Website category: auto
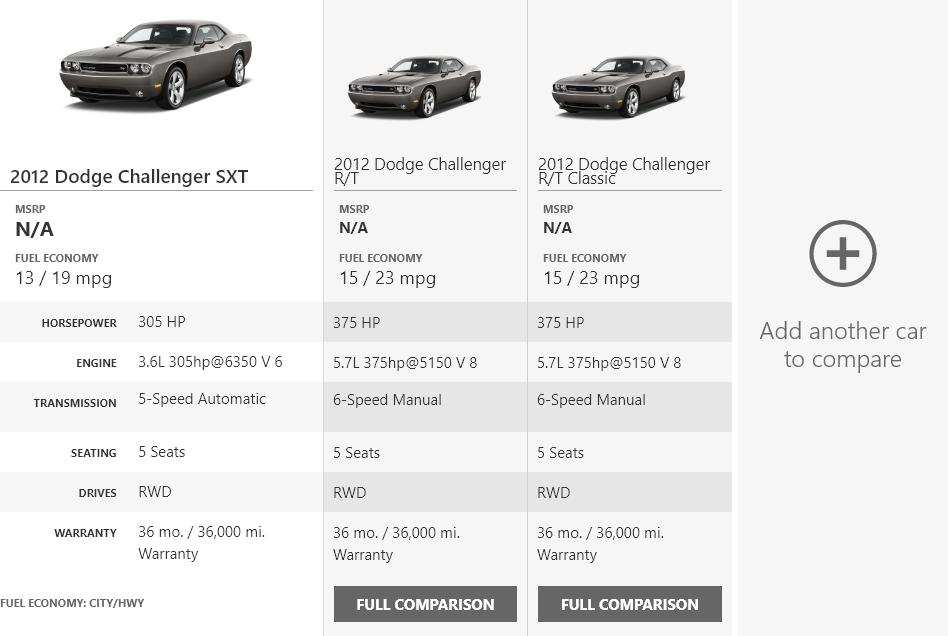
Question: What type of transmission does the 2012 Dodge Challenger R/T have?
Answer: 6-Speed Manual

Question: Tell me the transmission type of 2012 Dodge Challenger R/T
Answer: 6-Speed Manual

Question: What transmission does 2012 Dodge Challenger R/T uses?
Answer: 6-Speed Manual

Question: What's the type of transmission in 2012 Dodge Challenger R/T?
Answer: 6-Speed Manual

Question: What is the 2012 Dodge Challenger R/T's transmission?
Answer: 6-Speed Manual

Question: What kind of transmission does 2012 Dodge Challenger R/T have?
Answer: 6-Speed Manual

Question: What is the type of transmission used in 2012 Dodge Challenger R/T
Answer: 6-Speed Manual

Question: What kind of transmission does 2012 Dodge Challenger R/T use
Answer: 6-Speed Manual

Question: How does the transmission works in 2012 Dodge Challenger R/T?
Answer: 6-Speed Manual

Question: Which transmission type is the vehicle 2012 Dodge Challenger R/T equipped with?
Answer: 6-Speed Manual

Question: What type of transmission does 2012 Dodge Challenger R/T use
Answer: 6-Speed Manual

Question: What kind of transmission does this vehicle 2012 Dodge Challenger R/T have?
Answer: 6-Speed Manual

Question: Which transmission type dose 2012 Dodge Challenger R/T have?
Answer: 6-Speed Manual

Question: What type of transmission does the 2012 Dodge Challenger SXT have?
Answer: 5-Speed Automatic

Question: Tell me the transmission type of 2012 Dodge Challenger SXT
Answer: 5-Speed Automatic

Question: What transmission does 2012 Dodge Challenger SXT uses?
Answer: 5-Speed Automatic

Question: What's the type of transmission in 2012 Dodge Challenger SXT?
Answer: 5-Speed Automatic

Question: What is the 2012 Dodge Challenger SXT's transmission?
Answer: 5-Speed Automatic

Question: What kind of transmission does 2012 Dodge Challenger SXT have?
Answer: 5-Speed Automatic

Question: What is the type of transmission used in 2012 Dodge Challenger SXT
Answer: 5-Speed Automatic

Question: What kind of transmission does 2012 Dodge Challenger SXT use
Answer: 5-Speed Automatic

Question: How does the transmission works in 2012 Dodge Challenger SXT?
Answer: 5-Speed Automatic

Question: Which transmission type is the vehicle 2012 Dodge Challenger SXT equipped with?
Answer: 5-Speed Automatic

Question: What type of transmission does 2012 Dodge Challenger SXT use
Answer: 5-Speed Automatic

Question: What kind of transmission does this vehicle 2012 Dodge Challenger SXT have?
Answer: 5-Speed Automatic

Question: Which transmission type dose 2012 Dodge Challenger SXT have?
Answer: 5-Speed Automatic

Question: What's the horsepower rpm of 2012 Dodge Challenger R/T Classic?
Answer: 375 HP

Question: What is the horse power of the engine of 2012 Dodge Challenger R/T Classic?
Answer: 375 HP

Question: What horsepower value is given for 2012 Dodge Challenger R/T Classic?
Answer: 375 HP

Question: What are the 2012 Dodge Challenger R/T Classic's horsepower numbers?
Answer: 375 HP

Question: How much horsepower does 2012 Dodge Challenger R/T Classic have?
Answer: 375 HP

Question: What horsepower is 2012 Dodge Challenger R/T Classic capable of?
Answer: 375 HP

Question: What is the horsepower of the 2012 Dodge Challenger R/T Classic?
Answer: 375 HP

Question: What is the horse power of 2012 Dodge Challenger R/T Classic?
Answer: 375 HP

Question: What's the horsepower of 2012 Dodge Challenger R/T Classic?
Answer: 375 HP

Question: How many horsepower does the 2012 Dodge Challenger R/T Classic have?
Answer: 375 HP

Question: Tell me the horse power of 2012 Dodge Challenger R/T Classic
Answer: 375 HP

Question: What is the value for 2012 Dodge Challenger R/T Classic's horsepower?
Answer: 375 HP

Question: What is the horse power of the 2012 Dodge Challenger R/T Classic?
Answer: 375 HP

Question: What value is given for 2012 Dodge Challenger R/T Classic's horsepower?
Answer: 375 HP

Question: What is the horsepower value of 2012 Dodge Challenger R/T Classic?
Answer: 375 HP

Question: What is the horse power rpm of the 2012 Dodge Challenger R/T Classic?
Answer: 375 HP

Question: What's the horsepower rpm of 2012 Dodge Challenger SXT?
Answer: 305 HP

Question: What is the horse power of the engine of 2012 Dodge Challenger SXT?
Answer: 305 HP

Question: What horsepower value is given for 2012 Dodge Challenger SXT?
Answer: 305 HP

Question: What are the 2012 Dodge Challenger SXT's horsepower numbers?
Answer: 305 HP

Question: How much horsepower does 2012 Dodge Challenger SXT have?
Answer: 305 HP

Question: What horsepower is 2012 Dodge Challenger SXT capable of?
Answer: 305 HP

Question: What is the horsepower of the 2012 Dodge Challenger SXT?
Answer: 305 HP

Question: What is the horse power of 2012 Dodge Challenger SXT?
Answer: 305 HP

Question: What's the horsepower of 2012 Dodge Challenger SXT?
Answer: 305 HP

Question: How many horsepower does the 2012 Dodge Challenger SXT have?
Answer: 305 HP

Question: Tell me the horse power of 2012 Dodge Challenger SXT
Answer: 305 HP

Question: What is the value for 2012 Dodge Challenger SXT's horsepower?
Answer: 305 HP

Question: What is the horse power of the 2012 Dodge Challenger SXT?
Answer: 305 HP

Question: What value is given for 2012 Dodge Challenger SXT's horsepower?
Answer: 305 HP

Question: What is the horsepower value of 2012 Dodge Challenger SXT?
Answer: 305 HP

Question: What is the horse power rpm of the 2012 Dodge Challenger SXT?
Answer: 305 HP

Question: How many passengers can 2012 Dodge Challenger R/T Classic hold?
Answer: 5 Seats

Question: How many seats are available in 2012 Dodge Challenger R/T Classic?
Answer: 5 Seats

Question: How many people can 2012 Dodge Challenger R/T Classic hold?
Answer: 5 Seats

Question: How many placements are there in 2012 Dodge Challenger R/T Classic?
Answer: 5 Seats

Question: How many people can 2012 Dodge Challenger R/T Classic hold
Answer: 5 Seats

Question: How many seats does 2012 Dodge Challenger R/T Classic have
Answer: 5 Seats